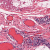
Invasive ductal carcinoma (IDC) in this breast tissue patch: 0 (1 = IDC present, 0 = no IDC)